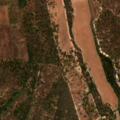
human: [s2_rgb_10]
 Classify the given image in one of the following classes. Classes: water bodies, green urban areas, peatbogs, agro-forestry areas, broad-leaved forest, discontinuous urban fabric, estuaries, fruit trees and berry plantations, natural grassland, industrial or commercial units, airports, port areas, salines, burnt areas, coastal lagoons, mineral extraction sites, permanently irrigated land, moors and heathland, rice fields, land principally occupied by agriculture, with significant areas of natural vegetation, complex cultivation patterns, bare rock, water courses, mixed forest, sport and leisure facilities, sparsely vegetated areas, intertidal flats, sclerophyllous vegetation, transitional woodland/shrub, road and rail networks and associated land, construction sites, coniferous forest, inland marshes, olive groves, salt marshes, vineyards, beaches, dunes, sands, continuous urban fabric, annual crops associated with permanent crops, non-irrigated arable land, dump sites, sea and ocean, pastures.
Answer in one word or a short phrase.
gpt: non-irrigated arable land, complex cultivation patterns, agro-forestry areas, broad-leaved forest, mixed forest